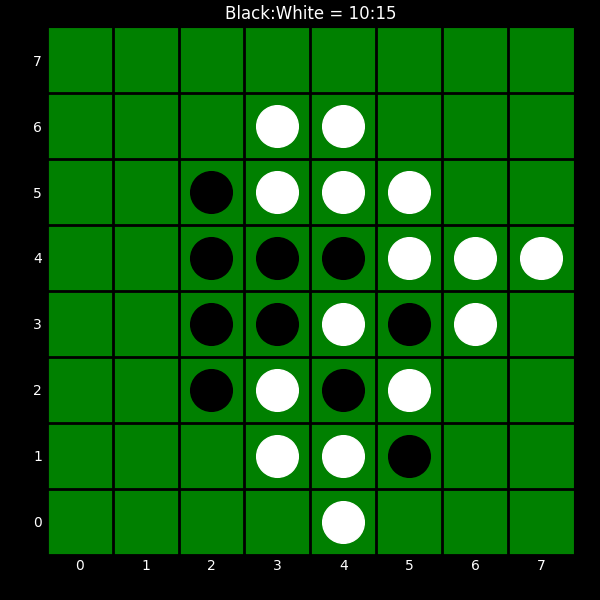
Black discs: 10
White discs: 15